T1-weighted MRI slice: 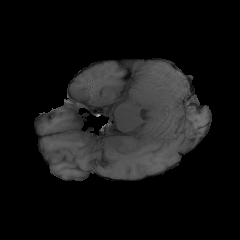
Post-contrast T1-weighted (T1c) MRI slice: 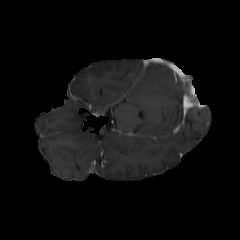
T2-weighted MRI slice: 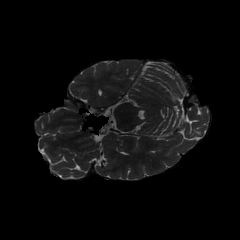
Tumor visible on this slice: no